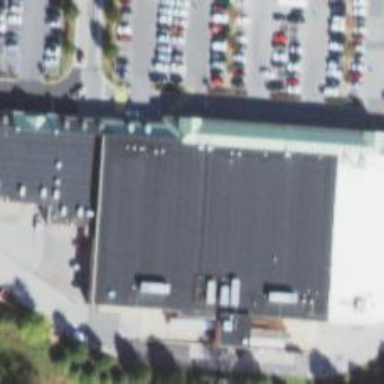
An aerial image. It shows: Supermarket.